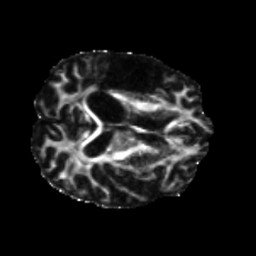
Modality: FA
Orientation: axial
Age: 55
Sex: male
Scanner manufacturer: siemens
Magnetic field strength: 3 T
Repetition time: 5.25 s
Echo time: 0.08 s